Fundus camera: zeiss
Shooting center: fovea
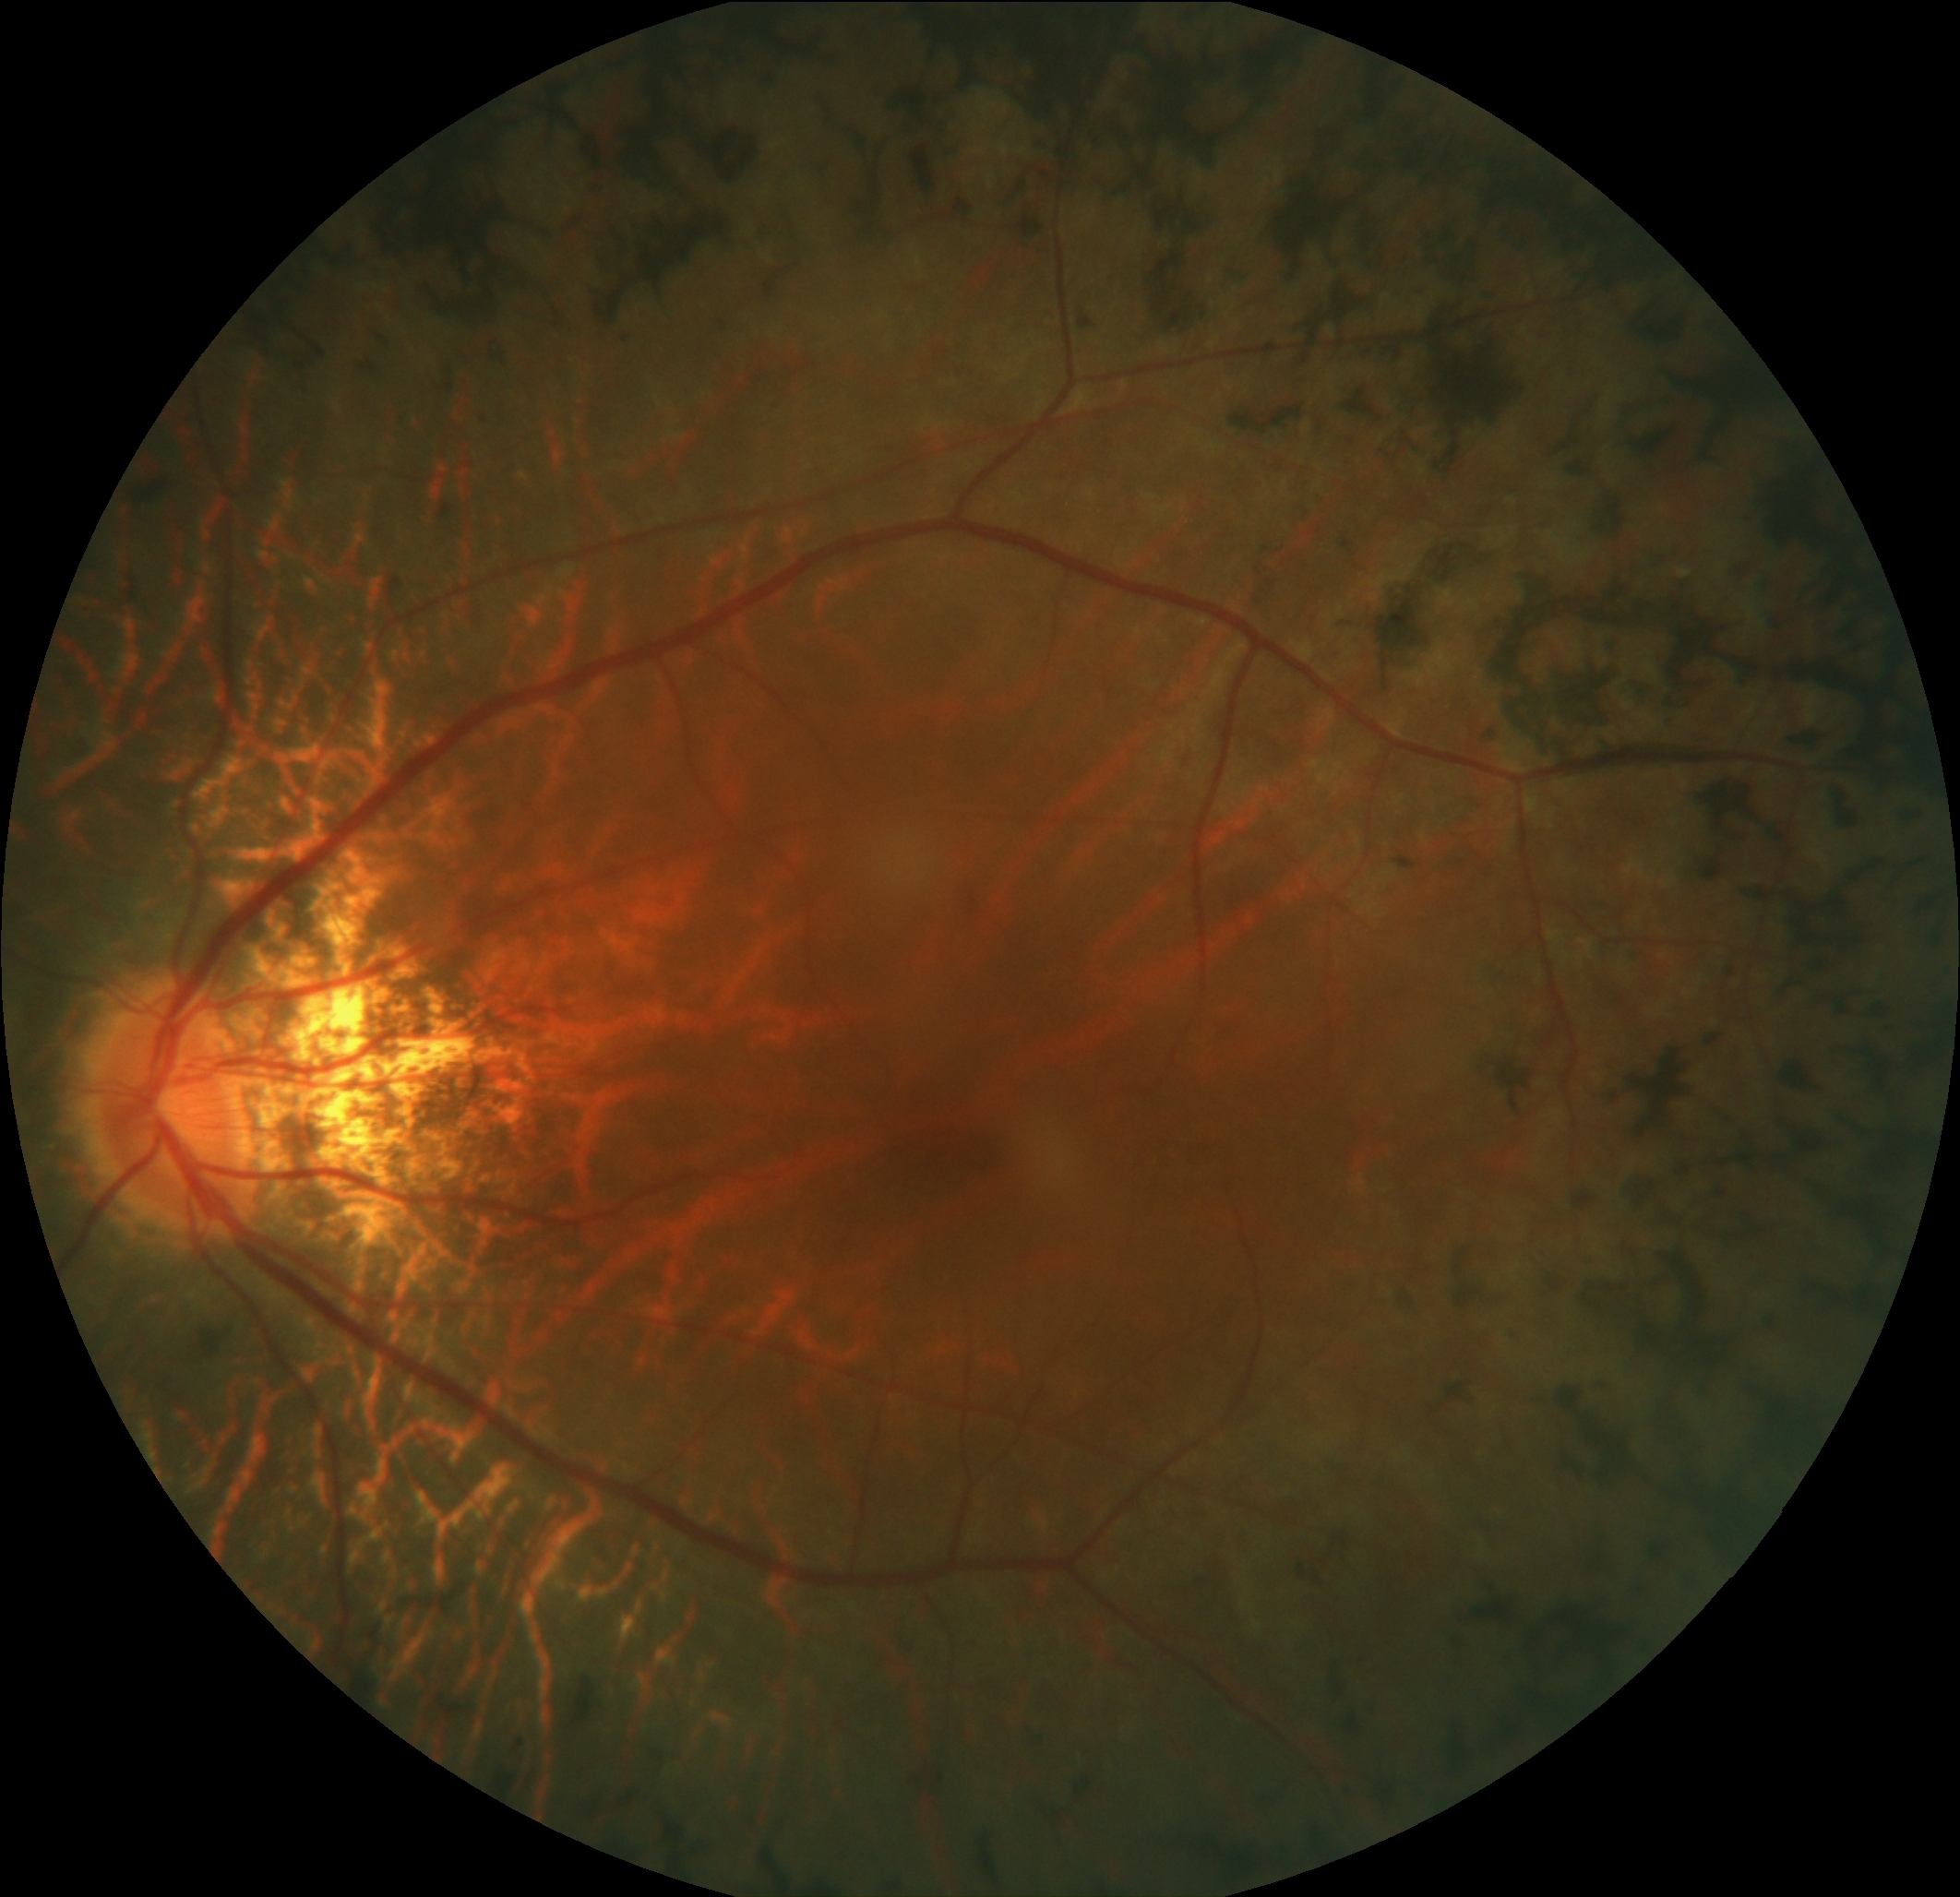
Pathologic myopia: yes
Patchy retinal atrophy: present
Retinal detachment: absent